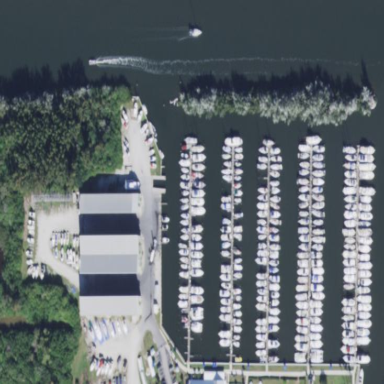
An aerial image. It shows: Marina on leisure land.